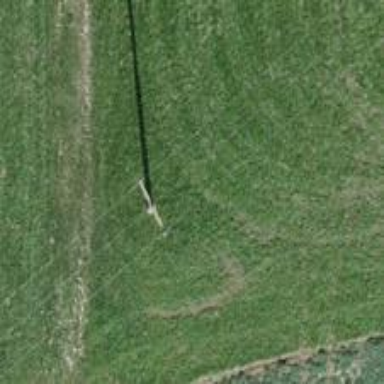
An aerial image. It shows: Power pole.